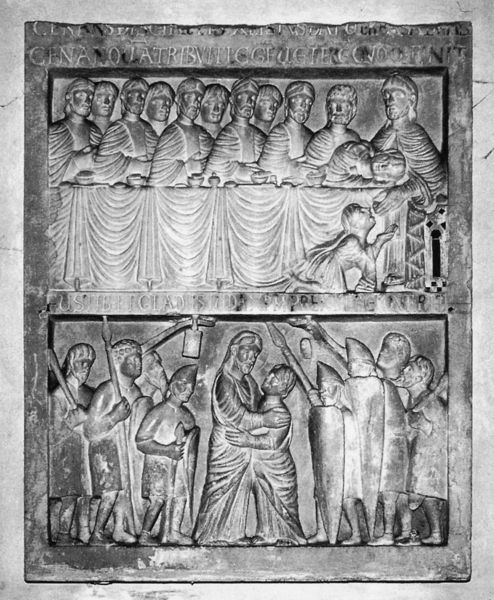
Titel: Relief mit Abendmahl und Gefangennahme Christi
Standort: Pistoia, Dom SS. Zeno e Jacopo (EU - I - Toskana)
Schlagwörter: menschen, frau, laterne, laternen, männer, tisch, tuch, falten, stein, tischdecke, tischtuch, vorhang, gewand, decke, paar, relief, schrift, umarmung, soldaten, essen, tafel, inschrift, robe, gesich, umarmen, schild, zinn, antike, füttern, text, knien, waffe, beten, mahl, christus, jesus, antik, lanzen, opfer, abendmahl, jünger, gefäße, gabe, viereck, latein, schilde, grabplatte, erzengel michael, dolche, judaskuss, gesichz, schile, doclh, sanzen